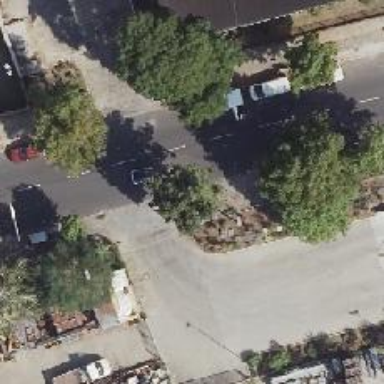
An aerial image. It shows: Deciduous broadleaved tree. There is parking obstacle nearby.